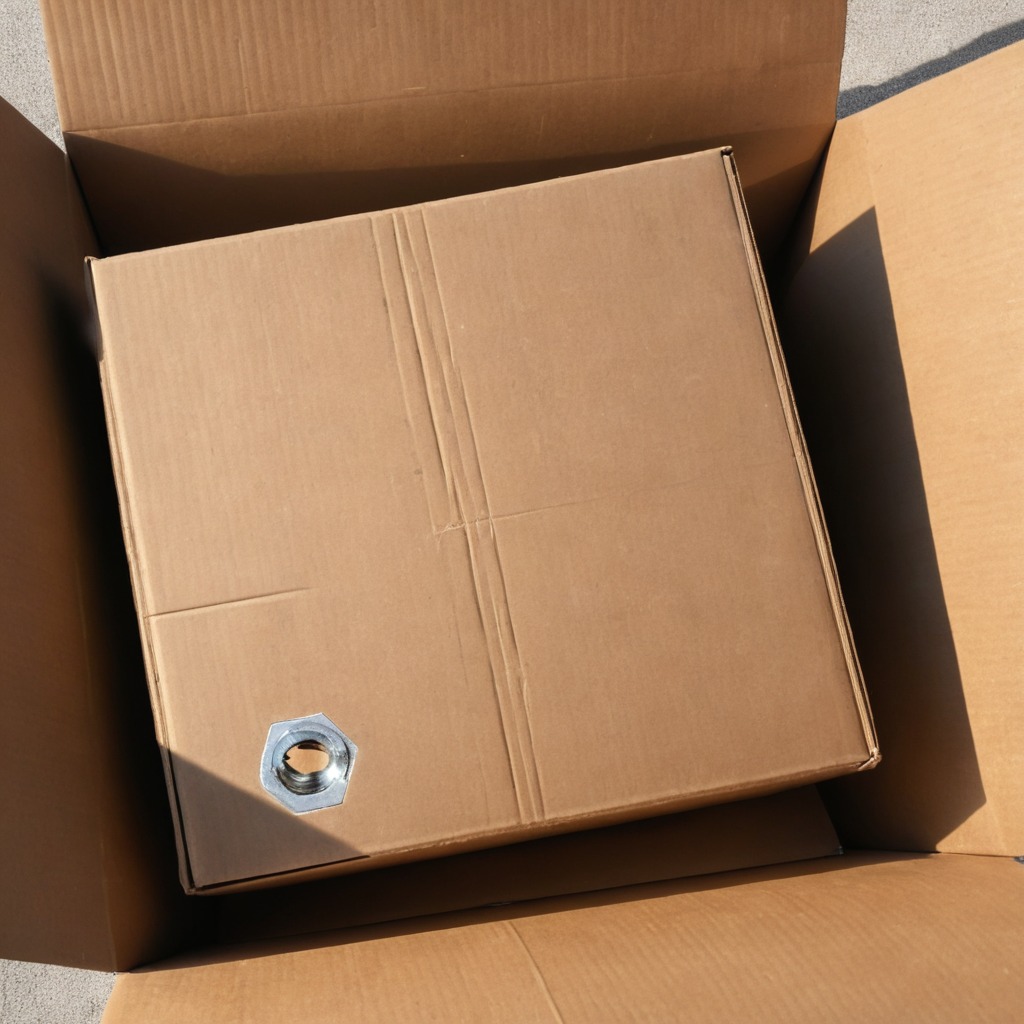
A metal nut is lying on the cardboard box surface in an outdoor workshop during daytime bright natural light soft shadows slightly creased but